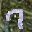
Label: 7